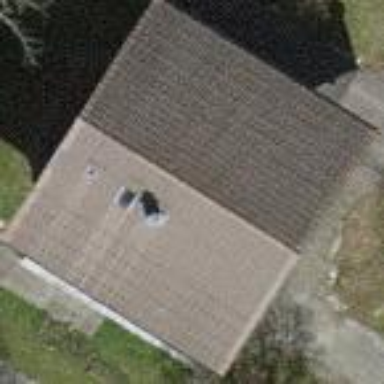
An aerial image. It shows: Detached building with gabled roof.